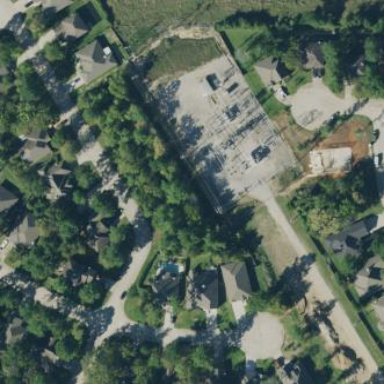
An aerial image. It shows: Outdoor distribution-level power substation enclosed by fence.